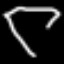
Label: diamond